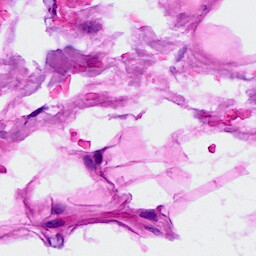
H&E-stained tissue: Breast